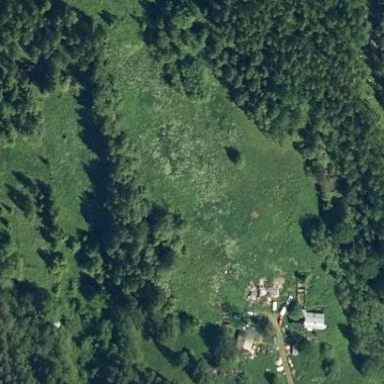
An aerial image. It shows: Beautiful meadow.